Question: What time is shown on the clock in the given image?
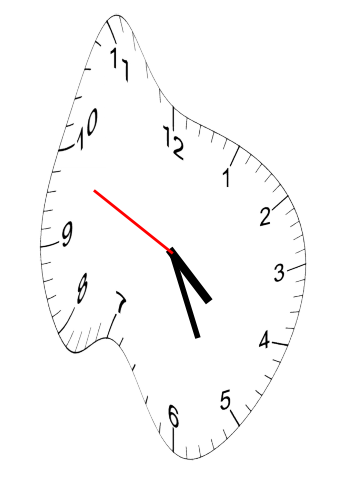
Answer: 04:25:49